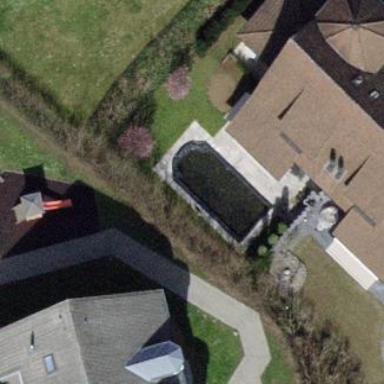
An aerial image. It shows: Simple house.